Field crop: maize
Growth stage: 2
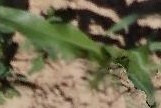
Species: maize